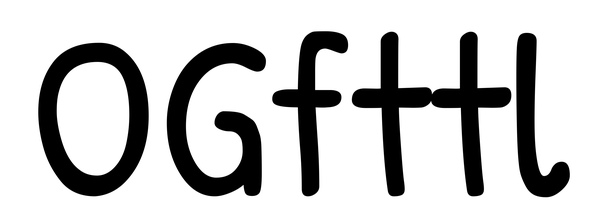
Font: PatrickHand-Regular